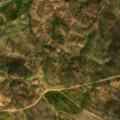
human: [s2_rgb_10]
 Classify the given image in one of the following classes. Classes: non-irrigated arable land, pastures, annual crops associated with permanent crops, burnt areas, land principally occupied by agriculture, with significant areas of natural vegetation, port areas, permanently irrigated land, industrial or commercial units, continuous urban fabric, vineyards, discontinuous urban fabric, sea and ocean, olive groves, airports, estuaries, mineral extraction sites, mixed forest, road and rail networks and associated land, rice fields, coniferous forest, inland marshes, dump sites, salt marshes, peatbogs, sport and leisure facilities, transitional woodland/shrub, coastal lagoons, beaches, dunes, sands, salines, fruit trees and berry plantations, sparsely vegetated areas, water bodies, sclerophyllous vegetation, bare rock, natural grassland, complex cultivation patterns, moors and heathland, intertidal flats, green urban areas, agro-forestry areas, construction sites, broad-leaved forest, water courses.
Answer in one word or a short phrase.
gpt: non-irrigated arable land, agro-forestry areas, natural grassland, sclerophyllous vegetation, transitional woodland/shrub